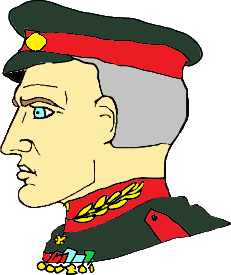
Label: 4_Yes_Chad